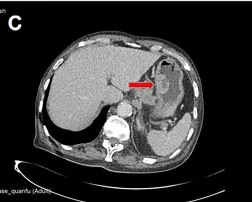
Location of the stomach tumor in abdominal enhanced CT. Venous phase.
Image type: radiology (ct)